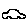
Label: car